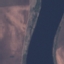
Label: River